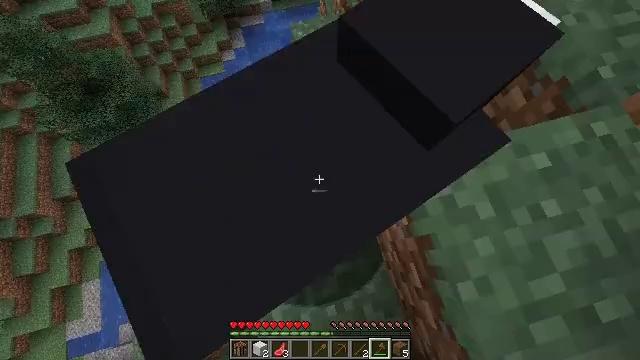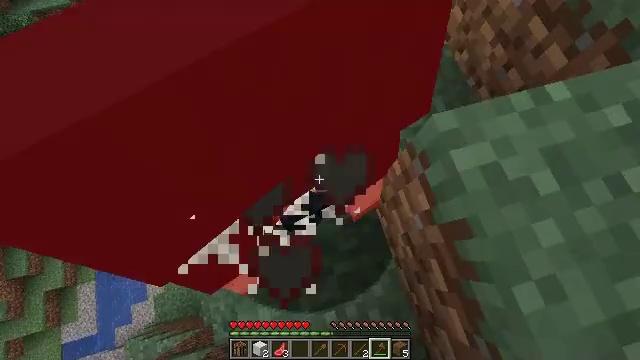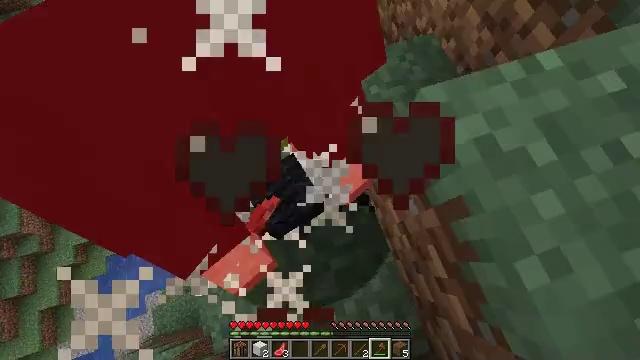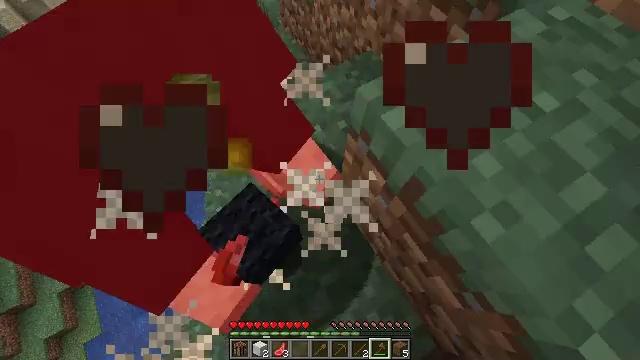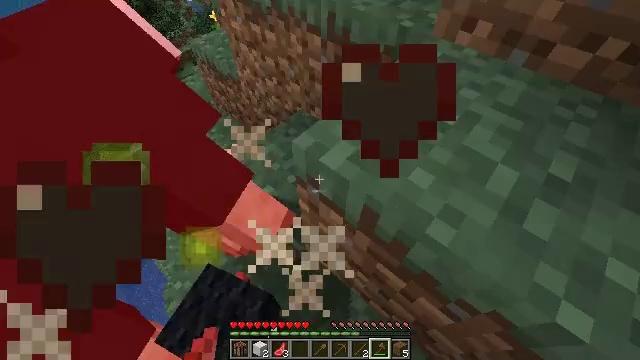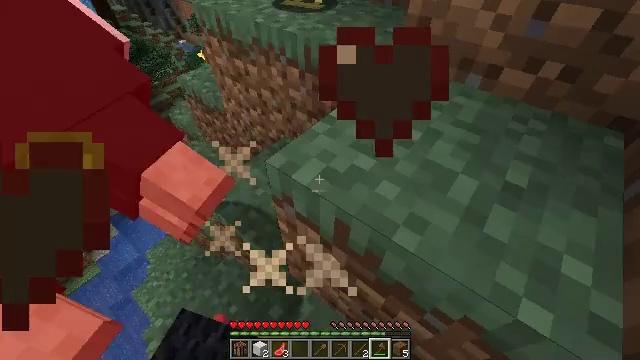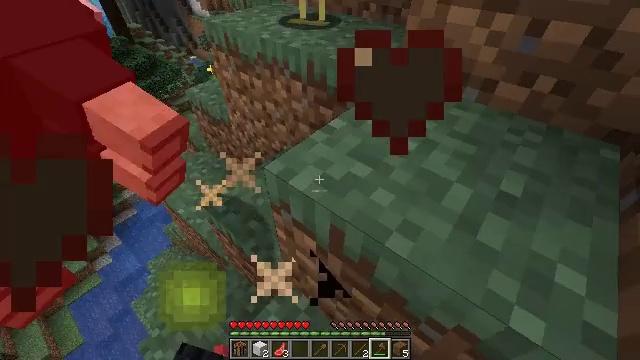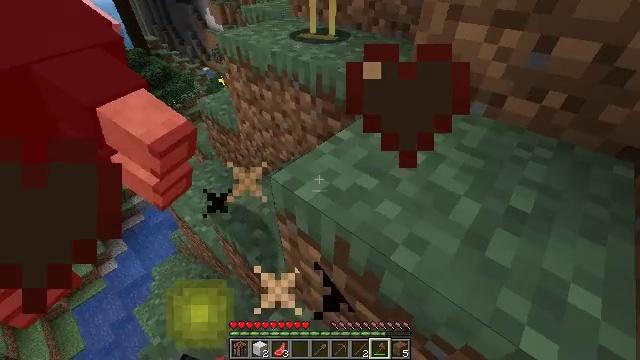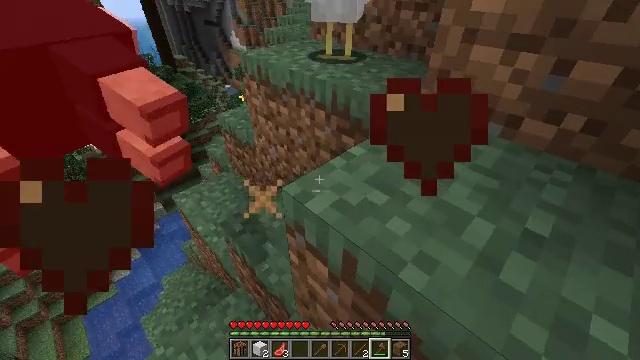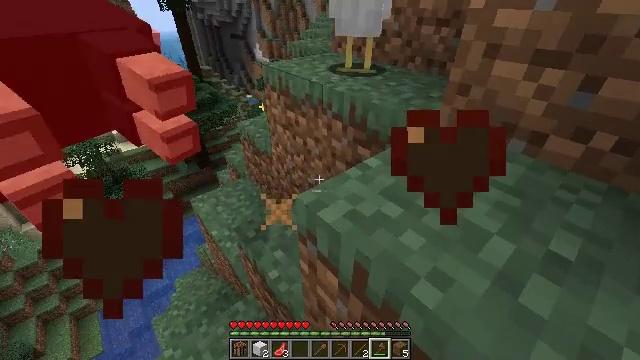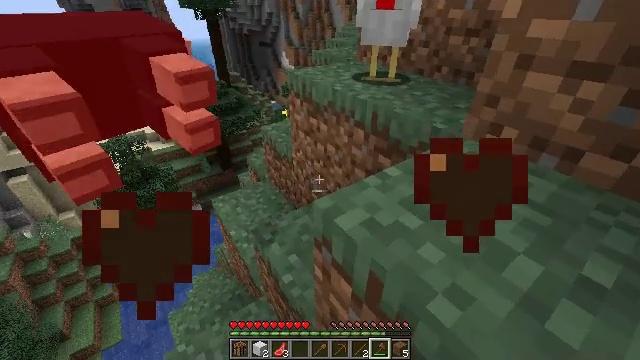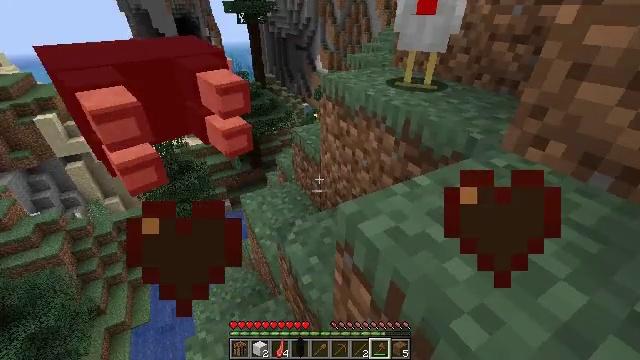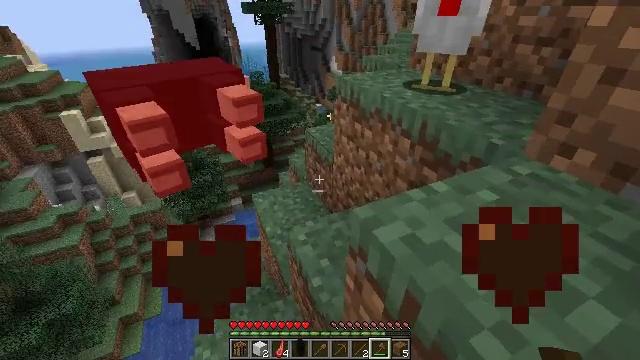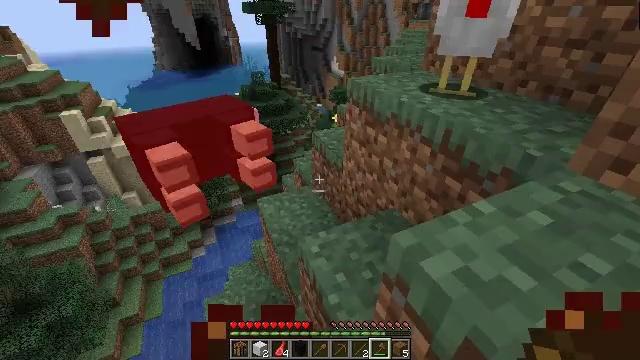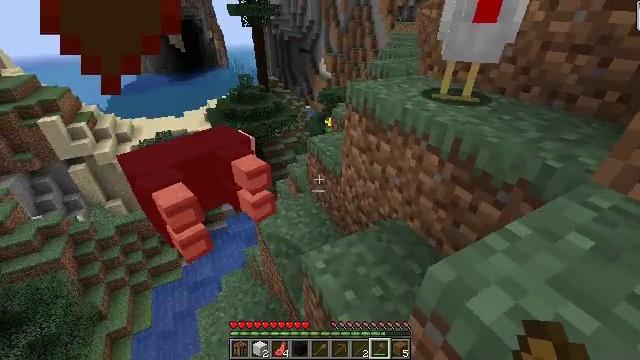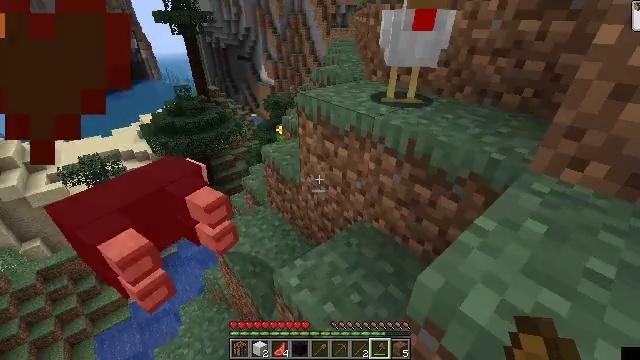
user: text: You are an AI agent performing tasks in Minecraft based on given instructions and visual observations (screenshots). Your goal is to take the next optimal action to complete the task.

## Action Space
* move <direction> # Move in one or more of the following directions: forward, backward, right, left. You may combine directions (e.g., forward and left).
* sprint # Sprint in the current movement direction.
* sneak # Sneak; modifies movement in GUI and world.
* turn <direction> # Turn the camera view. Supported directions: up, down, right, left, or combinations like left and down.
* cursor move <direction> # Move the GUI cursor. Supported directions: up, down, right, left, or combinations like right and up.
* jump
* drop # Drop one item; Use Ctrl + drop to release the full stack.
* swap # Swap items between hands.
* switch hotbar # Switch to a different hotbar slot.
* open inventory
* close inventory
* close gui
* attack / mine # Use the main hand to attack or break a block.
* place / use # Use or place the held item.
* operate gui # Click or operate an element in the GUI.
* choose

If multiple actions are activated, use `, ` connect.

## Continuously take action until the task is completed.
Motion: motion action
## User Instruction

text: Combat the chicken.
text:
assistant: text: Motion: no_op
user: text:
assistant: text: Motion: turn right
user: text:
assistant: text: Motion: turn right and up
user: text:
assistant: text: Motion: turn right and up
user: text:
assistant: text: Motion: turn right and up
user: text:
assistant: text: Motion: turn left and up
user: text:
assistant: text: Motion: turn left and up
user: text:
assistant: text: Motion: turn left and up
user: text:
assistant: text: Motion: turn left and up
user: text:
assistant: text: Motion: turn left and up
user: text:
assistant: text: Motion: turn left
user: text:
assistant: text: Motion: move forward and move left, turn left
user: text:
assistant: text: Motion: move forward and move left
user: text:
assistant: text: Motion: move forward and move left, turn right
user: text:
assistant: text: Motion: move forward and move left, turn right and up
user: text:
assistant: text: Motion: move forward, turn right and up
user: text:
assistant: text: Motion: turn right and up
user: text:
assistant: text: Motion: turn right and up
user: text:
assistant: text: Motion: turn right and up
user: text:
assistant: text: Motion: turn right and up
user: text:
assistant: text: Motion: move forward, turn up
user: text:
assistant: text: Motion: move forward, sprint, jump
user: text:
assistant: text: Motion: move forward, sprint, jump
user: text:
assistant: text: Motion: move forward, sprint, turn down, jump
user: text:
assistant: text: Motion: move forward, sprint, turn left and down
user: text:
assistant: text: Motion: turn down
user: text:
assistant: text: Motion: no_op
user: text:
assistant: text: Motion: no_op
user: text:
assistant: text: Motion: turn right and up
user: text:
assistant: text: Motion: turn up